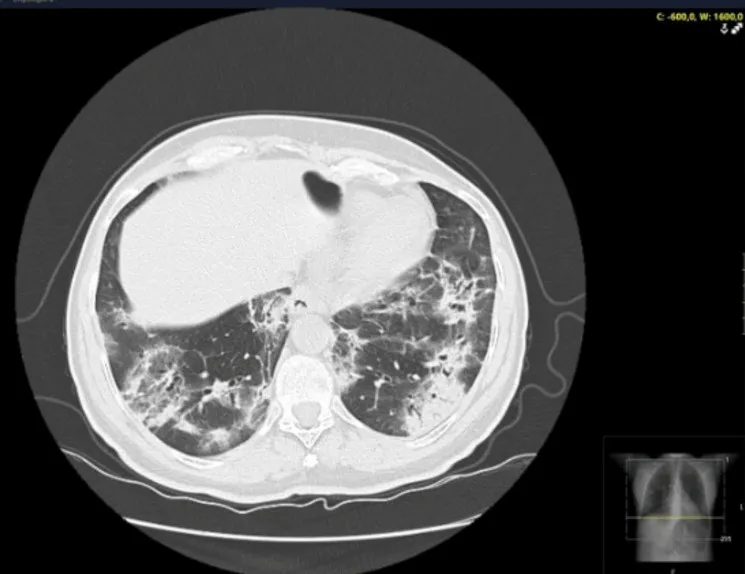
First chest CT scan at the time of the presentation in the Emergency Department.
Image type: radiology (ct)